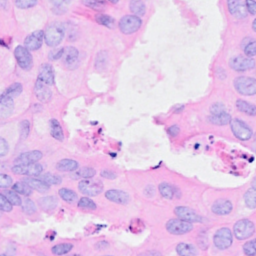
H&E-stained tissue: Breast